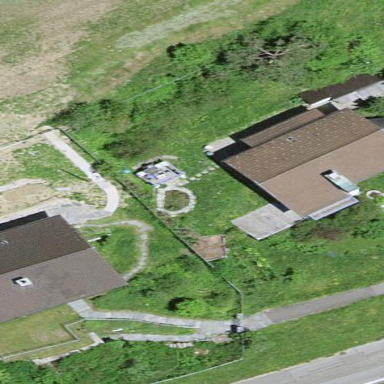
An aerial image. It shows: Detached building.